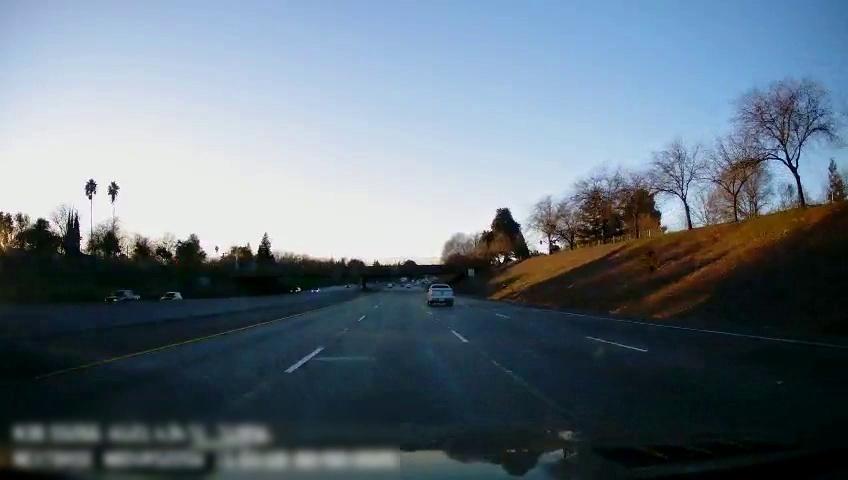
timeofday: Day
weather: Sunny
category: Drivable Space
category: Vehicles | Truck
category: Vehicles | Truck
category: Vehicles | Car
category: Vehicles | Car
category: Vehicles | Car
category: Lanes | Alternate Lane
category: Lanes | Current Lane
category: Lanes | Current Lane
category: Lanes | Alternate Lane
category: Lanes | Alternate Lane
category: Traffic | Signs